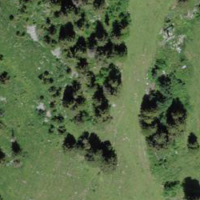
EUNIS habitat code: 23
Species observed at this site:
Cuculus canorus